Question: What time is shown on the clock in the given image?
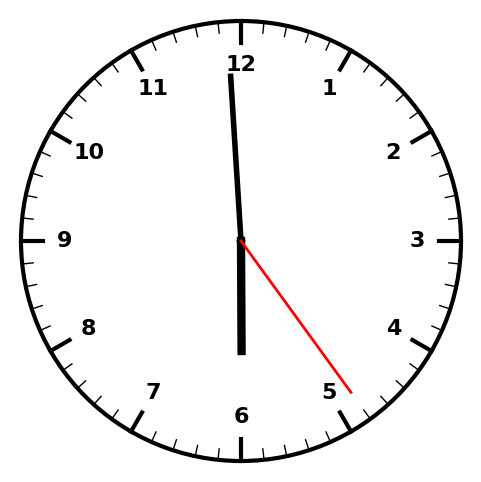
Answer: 05:59:24